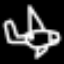
Label: airplane